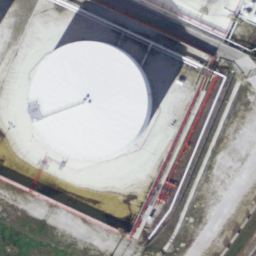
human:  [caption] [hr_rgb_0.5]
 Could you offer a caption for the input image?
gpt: A white round storage tank is on the ground .

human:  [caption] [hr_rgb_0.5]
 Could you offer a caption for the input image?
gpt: A white storage tank is on the ground .

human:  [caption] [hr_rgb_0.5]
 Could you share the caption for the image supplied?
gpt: There is a white storage tank on the ground .

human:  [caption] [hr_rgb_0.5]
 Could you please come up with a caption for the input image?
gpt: There is a white storage tank on the ground .

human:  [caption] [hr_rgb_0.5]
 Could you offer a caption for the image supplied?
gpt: A white round storage tank is on the ground .